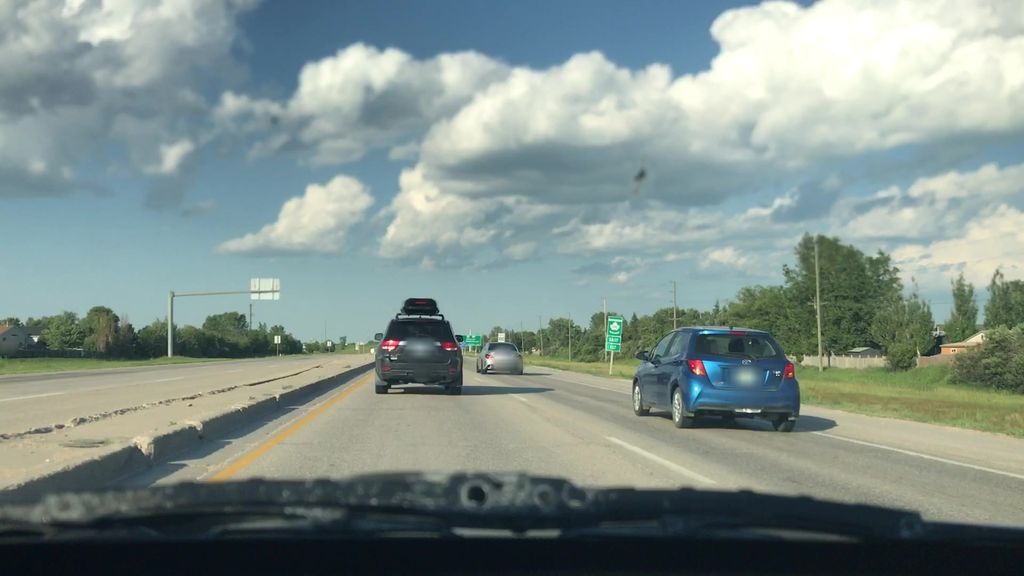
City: winnipeg